Aerial crown-view tile of a tropical tree (Barro Colorado Island, Panama), acquired 20241216:
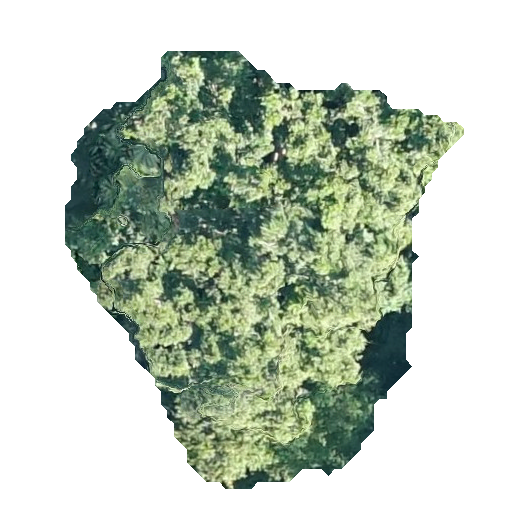
Species: Brosimum alicastrum
GBIF accepted scientific name: Brosimum alicastrum
Crown area: 167.422 m²